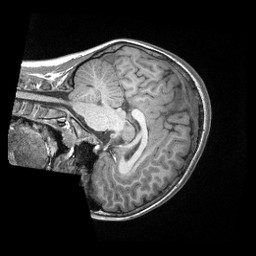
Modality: T1w
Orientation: sagittal
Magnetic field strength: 3 T